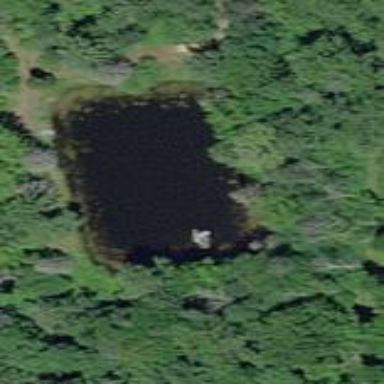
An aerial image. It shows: Pond surrounded by natural water.